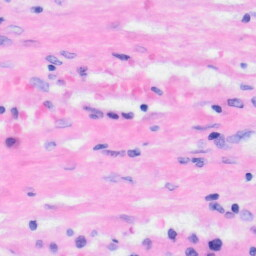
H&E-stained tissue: Liver